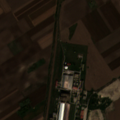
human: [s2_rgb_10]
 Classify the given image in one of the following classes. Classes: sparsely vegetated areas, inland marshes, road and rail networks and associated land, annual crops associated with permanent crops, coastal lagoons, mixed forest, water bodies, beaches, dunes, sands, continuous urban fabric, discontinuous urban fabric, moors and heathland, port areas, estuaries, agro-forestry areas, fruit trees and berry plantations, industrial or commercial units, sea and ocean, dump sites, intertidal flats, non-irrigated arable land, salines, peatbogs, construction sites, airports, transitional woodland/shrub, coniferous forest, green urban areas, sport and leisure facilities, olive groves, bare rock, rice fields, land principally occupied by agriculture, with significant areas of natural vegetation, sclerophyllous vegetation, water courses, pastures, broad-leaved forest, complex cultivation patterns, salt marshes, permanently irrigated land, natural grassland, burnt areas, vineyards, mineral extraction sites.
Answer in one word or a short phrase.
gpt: industrial or commercial units, non-irrigated arable land, inland marshes